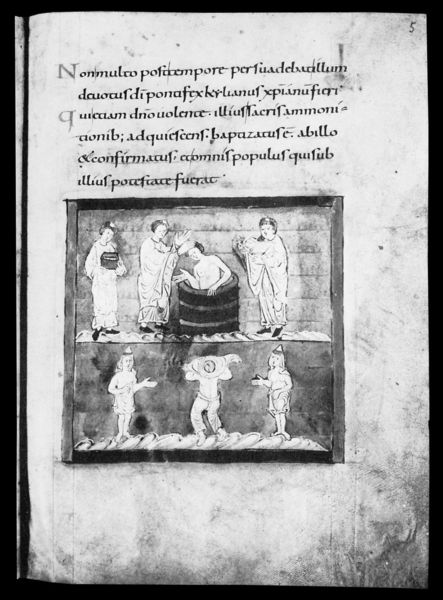
Titel: Kiliansvita
Institution: Hannover, Niedersäschische Landesbibliothek
Schlagwörter: mann, nackt, wasser, baden, frauen, menschen, frau, grau, männer, schwarz, weiss, zeichnung, anzug, hemd, diener, rahmen, gewand, personen, blatt, schrift, papier, figuren, people, figures, two, ankleiden, bad, waschen, buch, asien, druck, schwarz-weiss, seite, text, buchseite, badewanne, wanne, zuber, illustration, sketch, writing, photo, faß, tonne, wasserkrug, waschung, clothes, latein, reinigung, buchmalerei, blessing, latin, middle ages, manuscript, bath, 5, bin